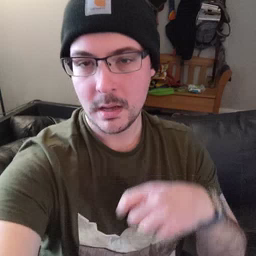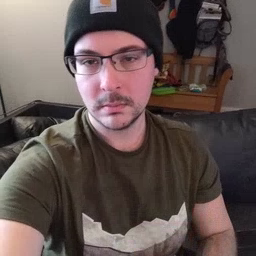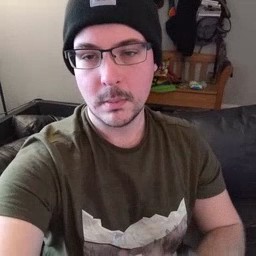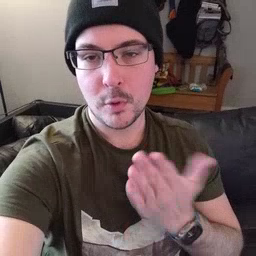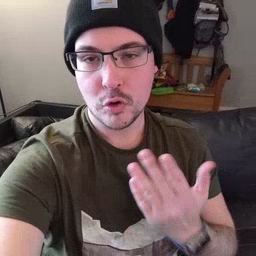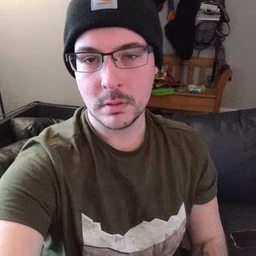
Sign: book